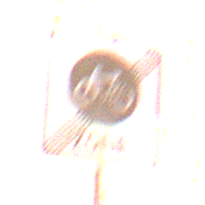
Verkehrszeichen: EndeFahrradzone
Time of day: MorningAfternoon
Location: Outdoor (Urban)
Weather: Clear
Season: NotSpecified
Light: Natural